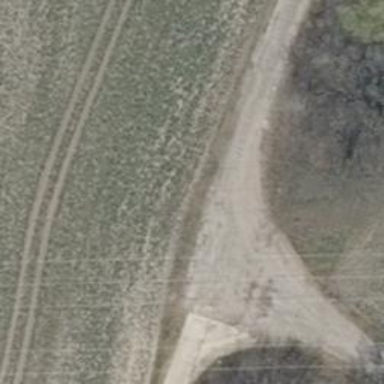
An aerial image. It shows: Concrete track with grade 1 quality.